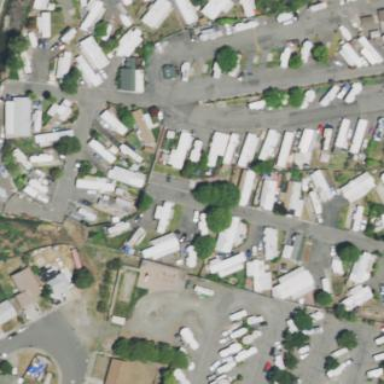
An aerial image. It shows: Residential area known as trailer park.